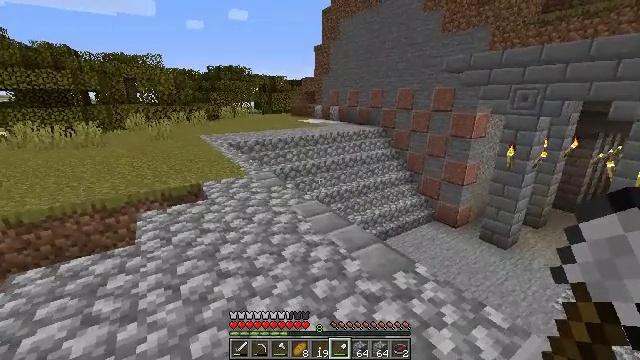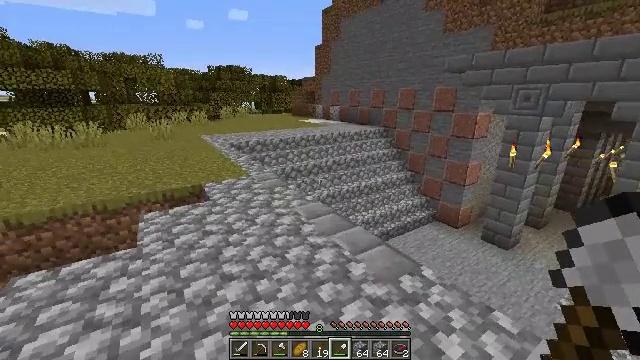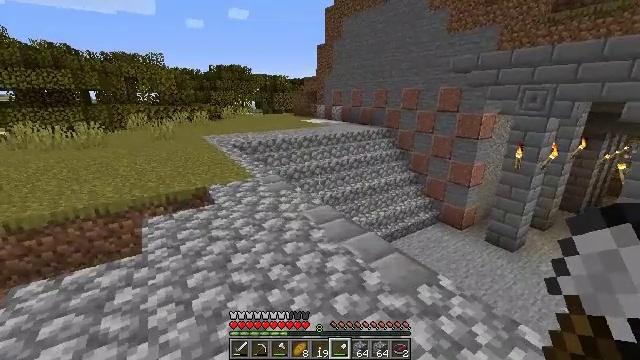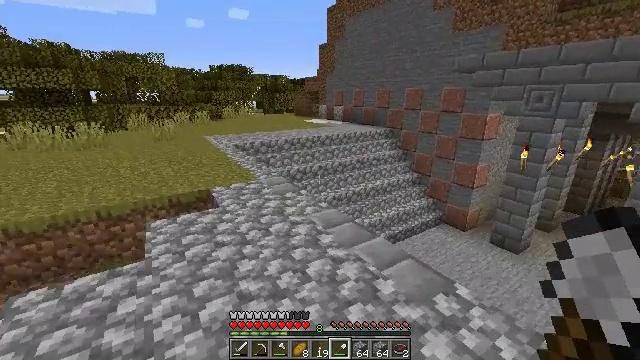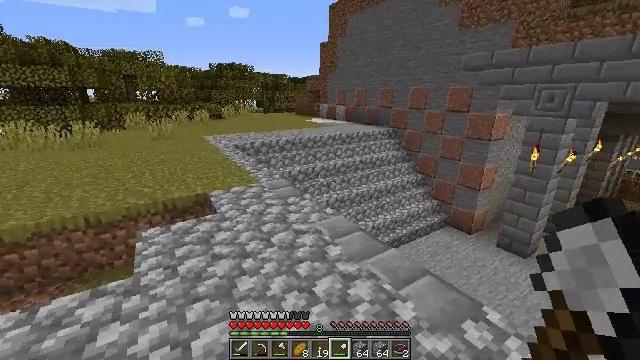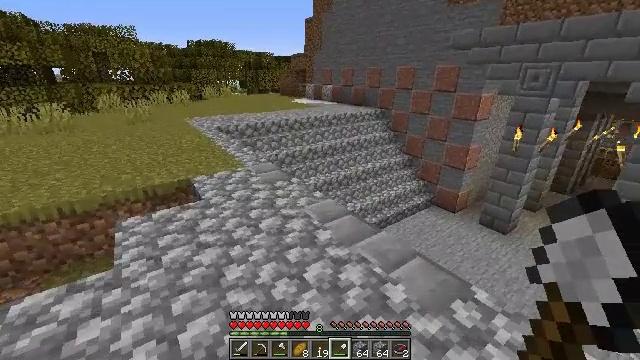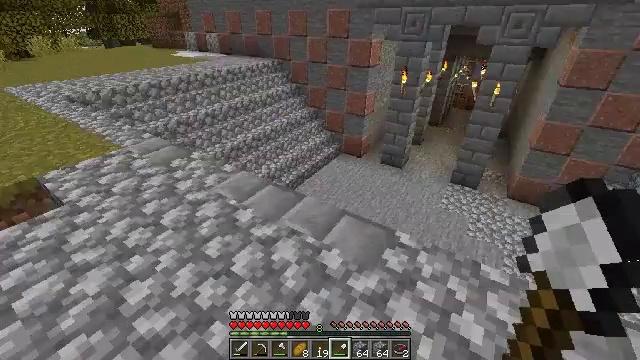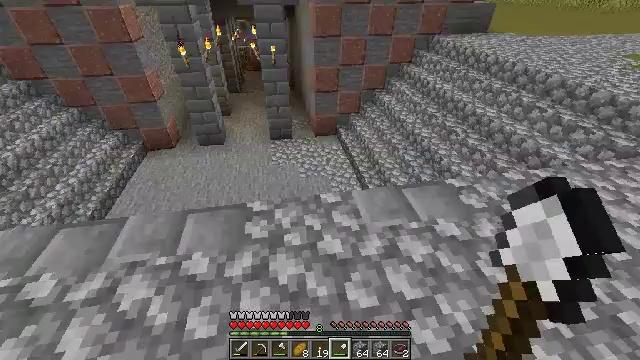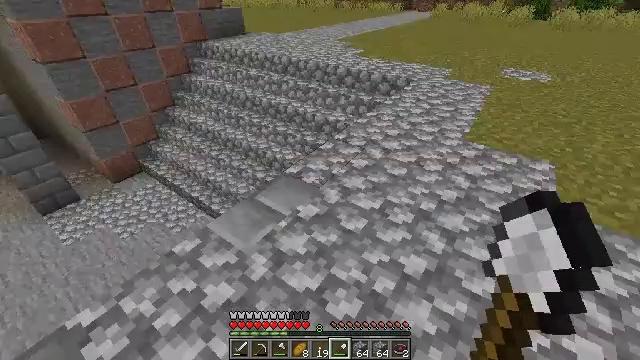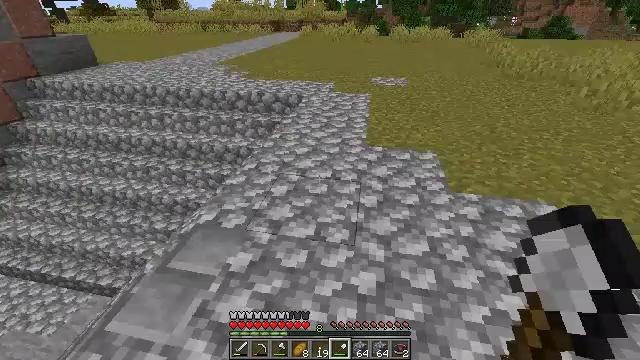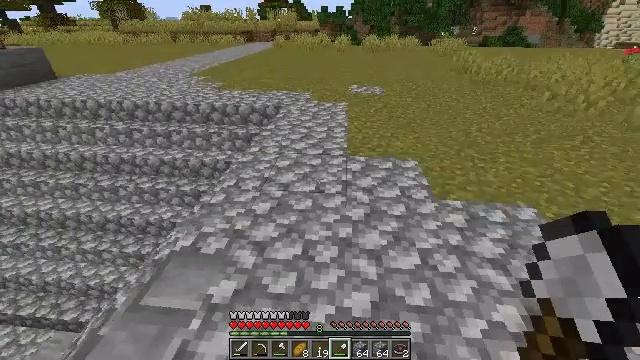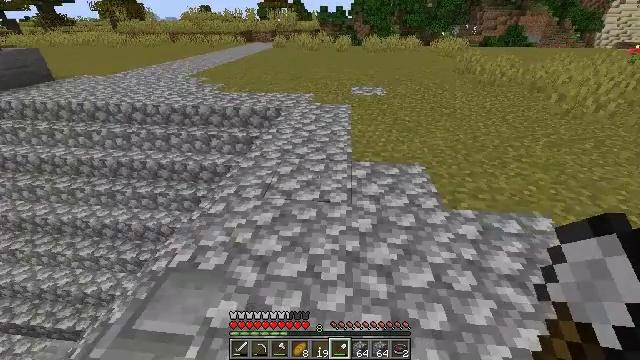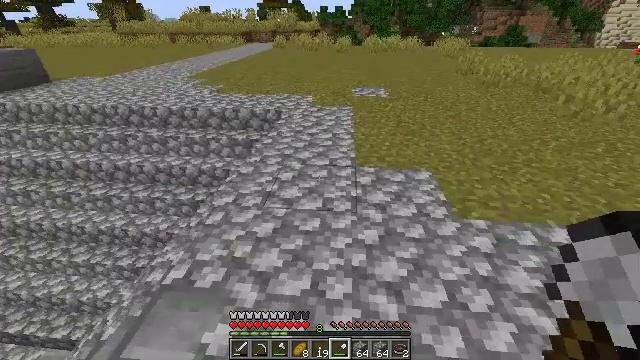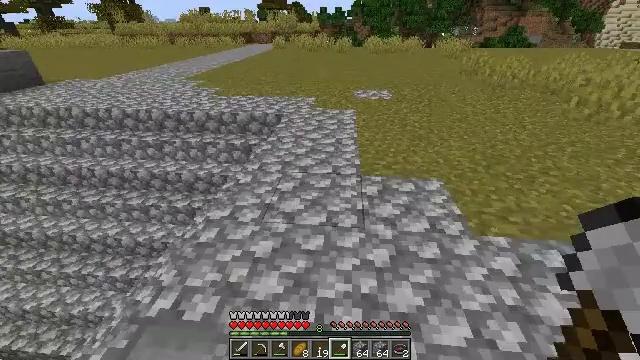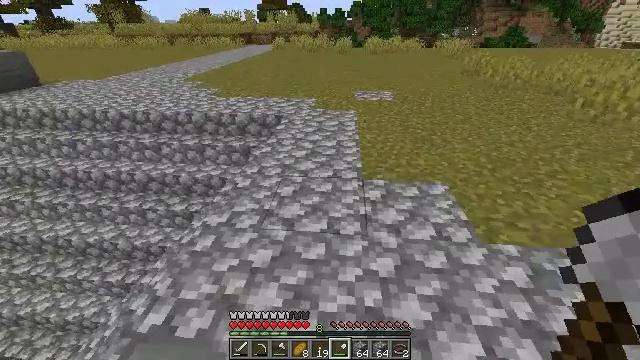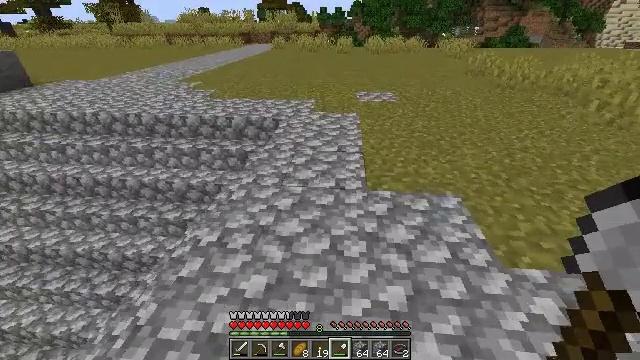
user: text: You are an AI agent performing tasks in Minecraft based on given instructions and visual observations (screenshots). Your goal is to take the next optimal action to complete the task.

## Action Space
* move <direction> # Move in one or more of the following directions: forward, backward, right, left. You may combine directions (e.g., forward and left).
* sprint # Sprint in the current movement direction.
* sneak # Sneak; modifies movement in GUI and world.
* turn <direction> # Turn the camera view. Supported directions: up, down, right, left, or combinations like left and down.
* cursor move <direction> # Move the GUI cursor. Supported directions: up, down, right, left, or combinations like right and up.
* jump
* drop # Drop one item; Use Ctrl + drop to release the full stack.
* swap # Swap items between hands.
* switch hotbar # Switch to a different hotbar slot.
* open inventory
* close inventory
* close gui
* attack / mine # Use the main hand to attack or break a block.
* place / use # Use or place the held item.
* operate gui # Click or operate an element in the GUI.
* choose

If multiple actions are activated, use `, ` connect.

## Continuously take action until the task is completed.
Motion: motion action
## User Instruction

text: Dig up the grass block for dirt.
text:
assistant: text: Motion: move forward and move left
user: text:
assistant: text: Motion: move forward and move left
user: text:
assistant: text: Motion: move forward
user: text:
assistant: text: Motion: move forward
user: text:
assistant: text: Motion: move forward, turn right and down
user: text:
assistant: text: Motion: move forward, turn right and down
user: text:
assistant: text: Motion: move forward, turn right and down
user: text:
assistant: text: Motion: move forward, turn right and up
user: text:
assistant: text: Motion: move forward, turn right and up
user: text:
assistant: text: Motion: move forward, turn right and up
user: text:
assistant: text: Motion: move forward
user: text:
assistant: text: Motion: move forward
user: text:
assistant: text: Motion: move forward
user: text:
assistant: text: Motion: move forward
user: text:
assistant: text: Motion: move forward
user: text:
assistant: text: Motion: move forward, turn right and down
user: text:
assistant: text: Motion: move forward, turn right and down
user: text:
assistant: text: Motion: move forward, turn right and down
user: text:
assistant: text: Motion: move forward, turn right
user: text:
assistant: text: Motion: move forward, turn right
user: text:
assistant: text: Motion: move forward, turn right and down
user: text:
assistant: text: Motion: move forward, turn right and down
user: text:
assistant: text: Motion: move forward, turn right and down
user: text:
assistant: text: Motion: move forward, turn right and down
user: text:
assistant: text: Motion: move forward, turn right and up
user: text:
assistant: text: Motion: turn right and up
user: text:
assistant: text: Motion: turn right and up
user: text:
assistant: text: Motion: turn right and up
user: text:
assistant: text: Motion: no_op
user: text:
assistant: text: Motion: attack / mine